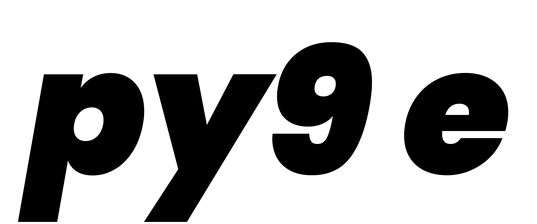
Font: Poppins-BlackItalic